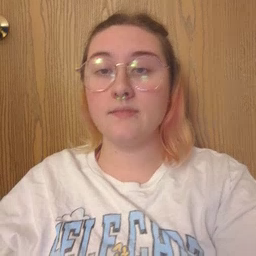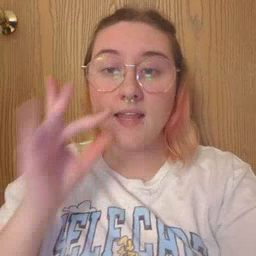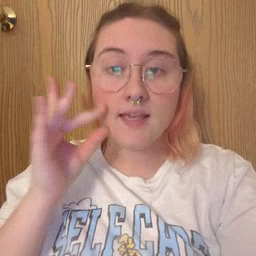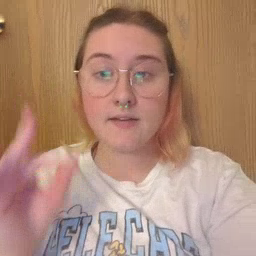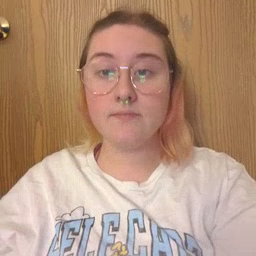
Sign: kitty